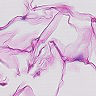
Metastatic tissue present: no